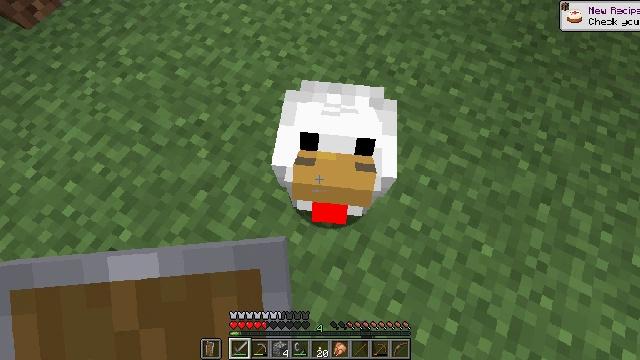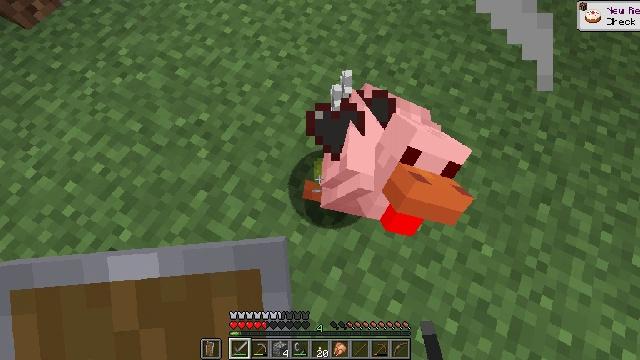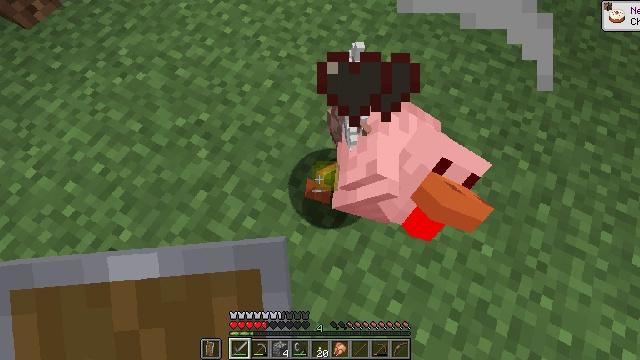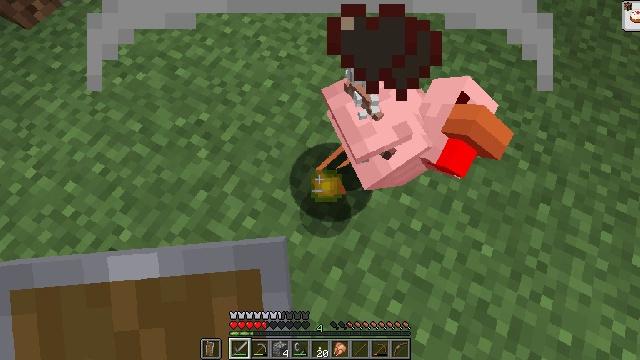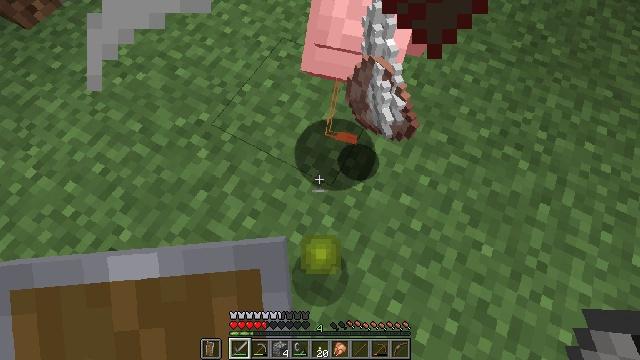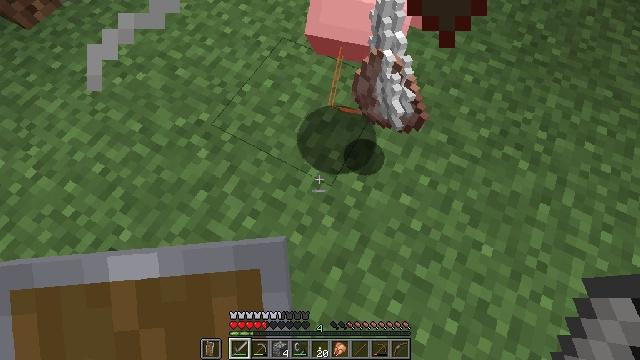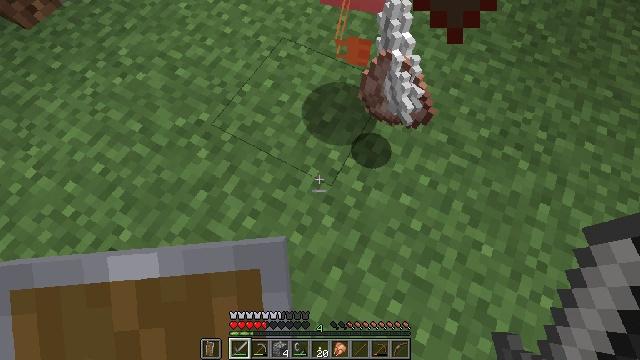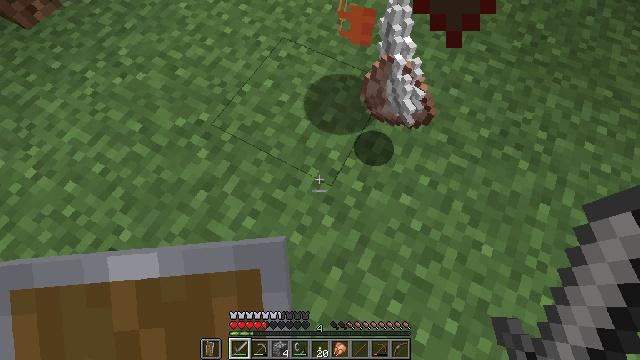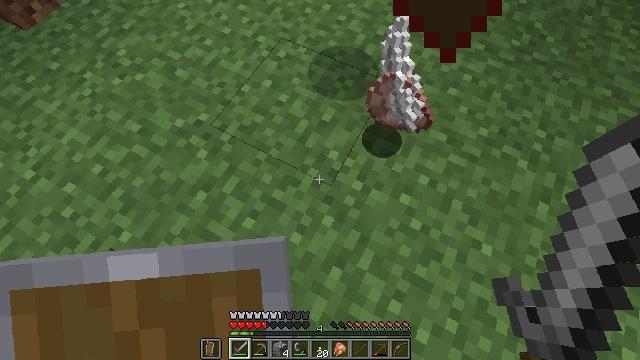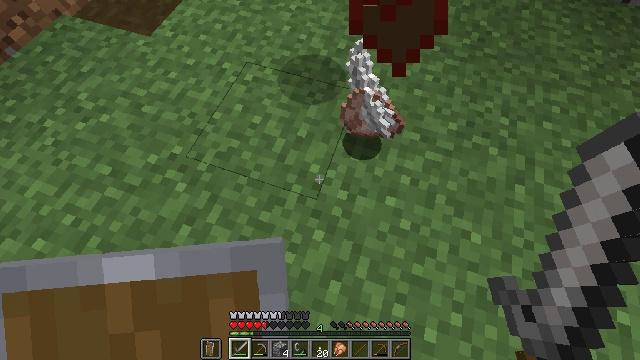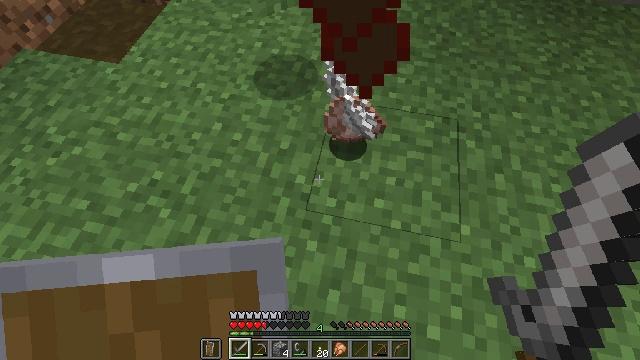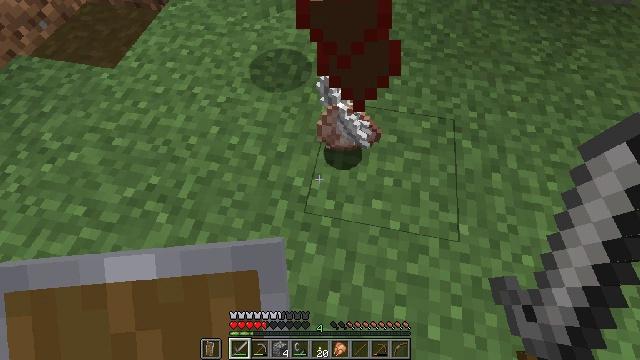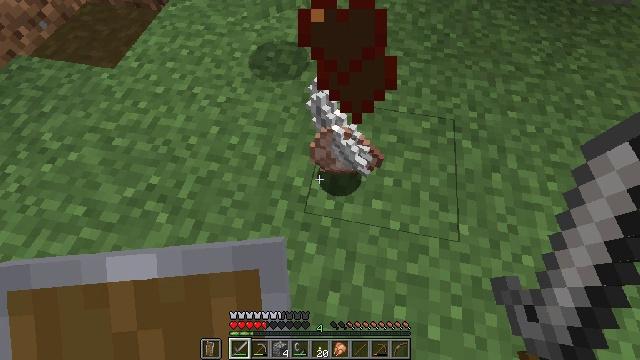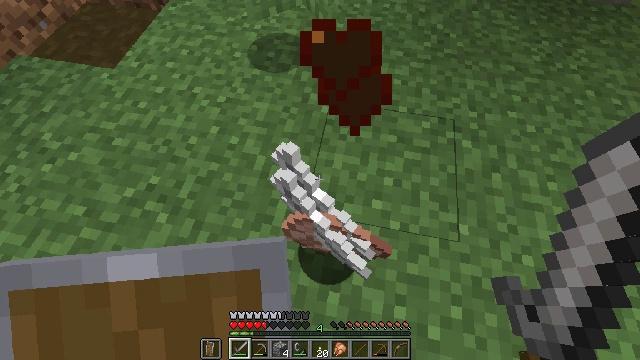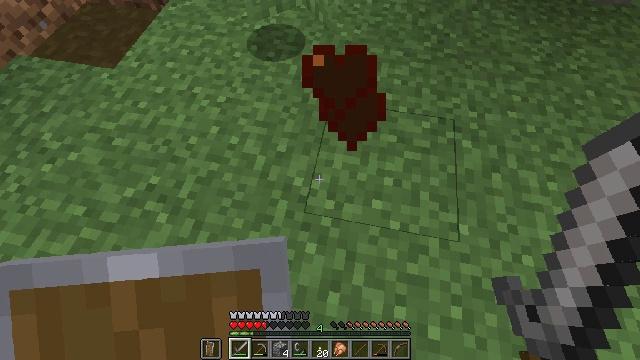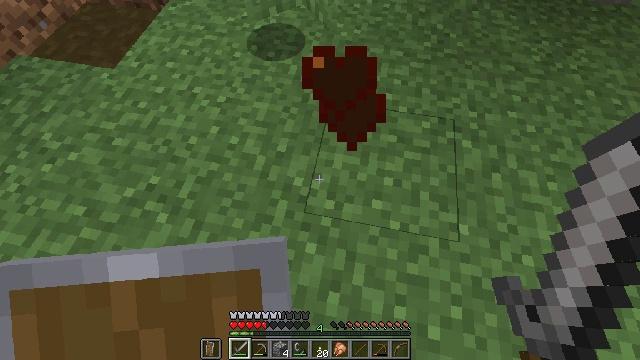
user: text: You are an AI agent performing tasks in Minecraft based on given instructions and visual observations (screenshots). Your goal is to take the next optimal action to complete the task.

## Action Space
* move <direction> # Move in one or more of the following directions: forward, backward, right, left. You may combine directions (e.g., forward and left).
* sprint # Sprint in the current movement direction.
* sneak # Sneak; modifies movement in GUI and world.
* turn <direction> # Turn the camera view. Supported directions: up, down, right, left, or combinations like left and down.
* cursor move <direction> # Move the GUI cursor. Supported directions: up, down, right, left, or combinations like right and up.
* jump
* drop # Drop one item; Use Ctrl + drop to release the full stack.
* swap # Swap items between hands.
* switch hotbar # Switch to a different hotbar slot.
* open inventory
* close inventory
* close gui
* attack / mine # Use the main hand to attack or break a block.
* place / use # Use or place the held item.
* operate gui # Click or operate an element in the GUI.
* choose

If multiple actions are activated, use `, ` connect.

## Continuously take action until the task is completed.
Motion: motion action
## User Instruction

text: Mine the grass in the plains.
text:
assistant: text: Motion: no_op
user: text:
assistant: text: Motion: no_op
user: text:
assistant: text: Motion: no_op
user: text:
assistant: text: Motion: no_op
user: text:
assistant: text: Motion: no_op
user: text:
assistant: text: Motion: no_op
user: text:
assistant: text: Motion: no_op
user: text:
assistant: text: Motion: no_op
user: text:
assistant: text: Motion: turn right and up
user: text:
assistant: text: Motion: turn right and up
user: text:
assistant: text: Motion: turn right
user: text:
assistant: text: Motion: no_op
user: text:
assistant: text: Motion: no_op
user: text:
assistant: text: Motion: no_op
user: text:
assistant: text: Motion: no_op
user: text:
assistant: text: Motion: no_op
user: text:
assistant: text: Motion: no_op
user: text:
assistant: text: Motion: no_op
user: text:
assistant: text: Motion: no_op
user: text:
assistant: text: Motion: no_op
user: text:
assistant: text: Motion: no_op
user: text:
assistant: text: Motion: no_op
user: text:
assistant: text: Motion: no_op
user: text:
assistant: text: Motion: no_op
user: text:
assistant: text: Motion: no_op
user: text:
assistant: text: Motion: no_op
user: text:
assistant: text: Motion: no_op
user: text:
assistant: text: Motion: no_op
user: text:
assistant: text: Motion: no_op
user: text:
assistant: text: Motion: no_op